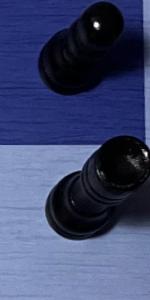
Label: Rook_Black